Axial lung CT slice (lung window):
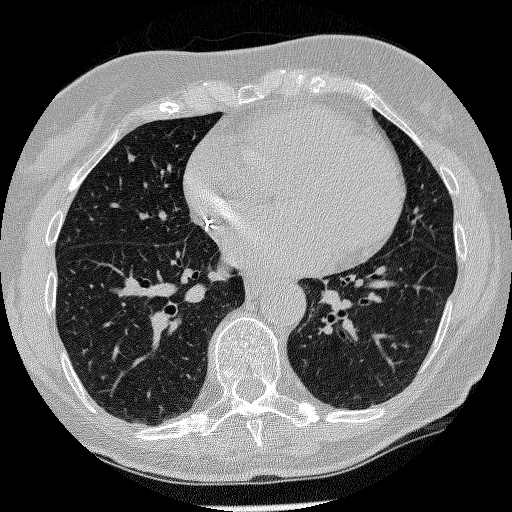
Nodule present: yes
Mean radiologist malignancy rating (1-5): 3.5